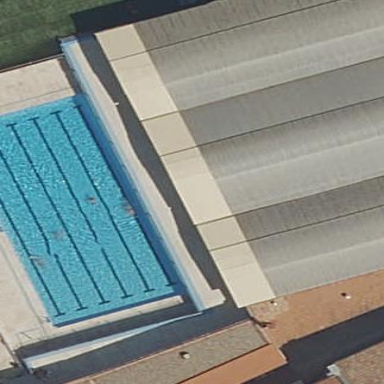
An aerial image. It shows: Swimming pool located in leisure land.